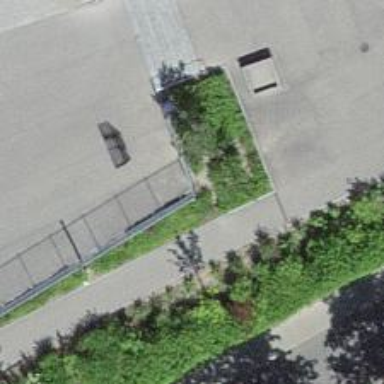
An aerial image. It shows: Chain link fence.